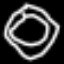
Label: donut